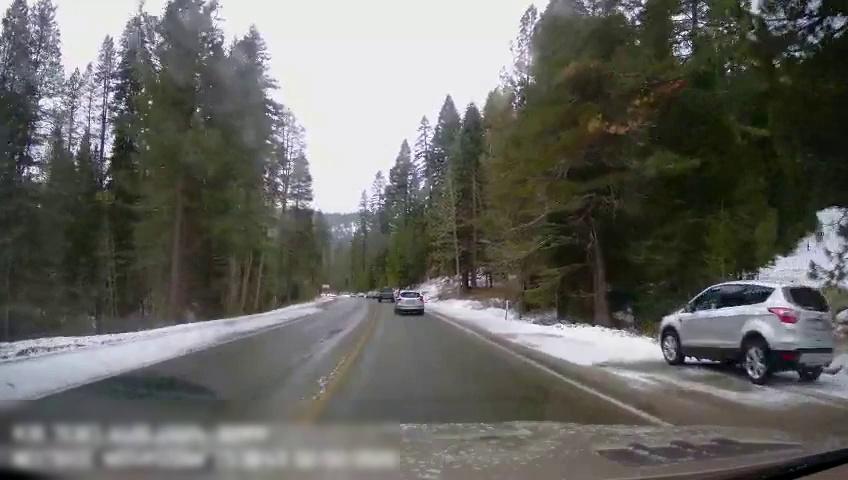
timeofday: Day
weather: Snowy
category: Drivable Space
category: Vehicles | Truck
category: Vehicles | SUV
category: Vehicles | SUV
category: Lanes | Current Lane
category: Lanes | Current Lane
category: Lanes | Opposite Lane